Field crop: maize
Growth stage: 1
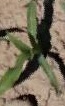
Species: maize